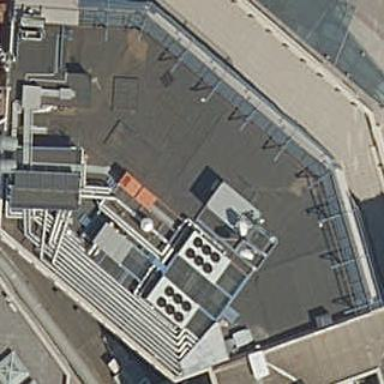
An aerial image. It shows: Part of building.